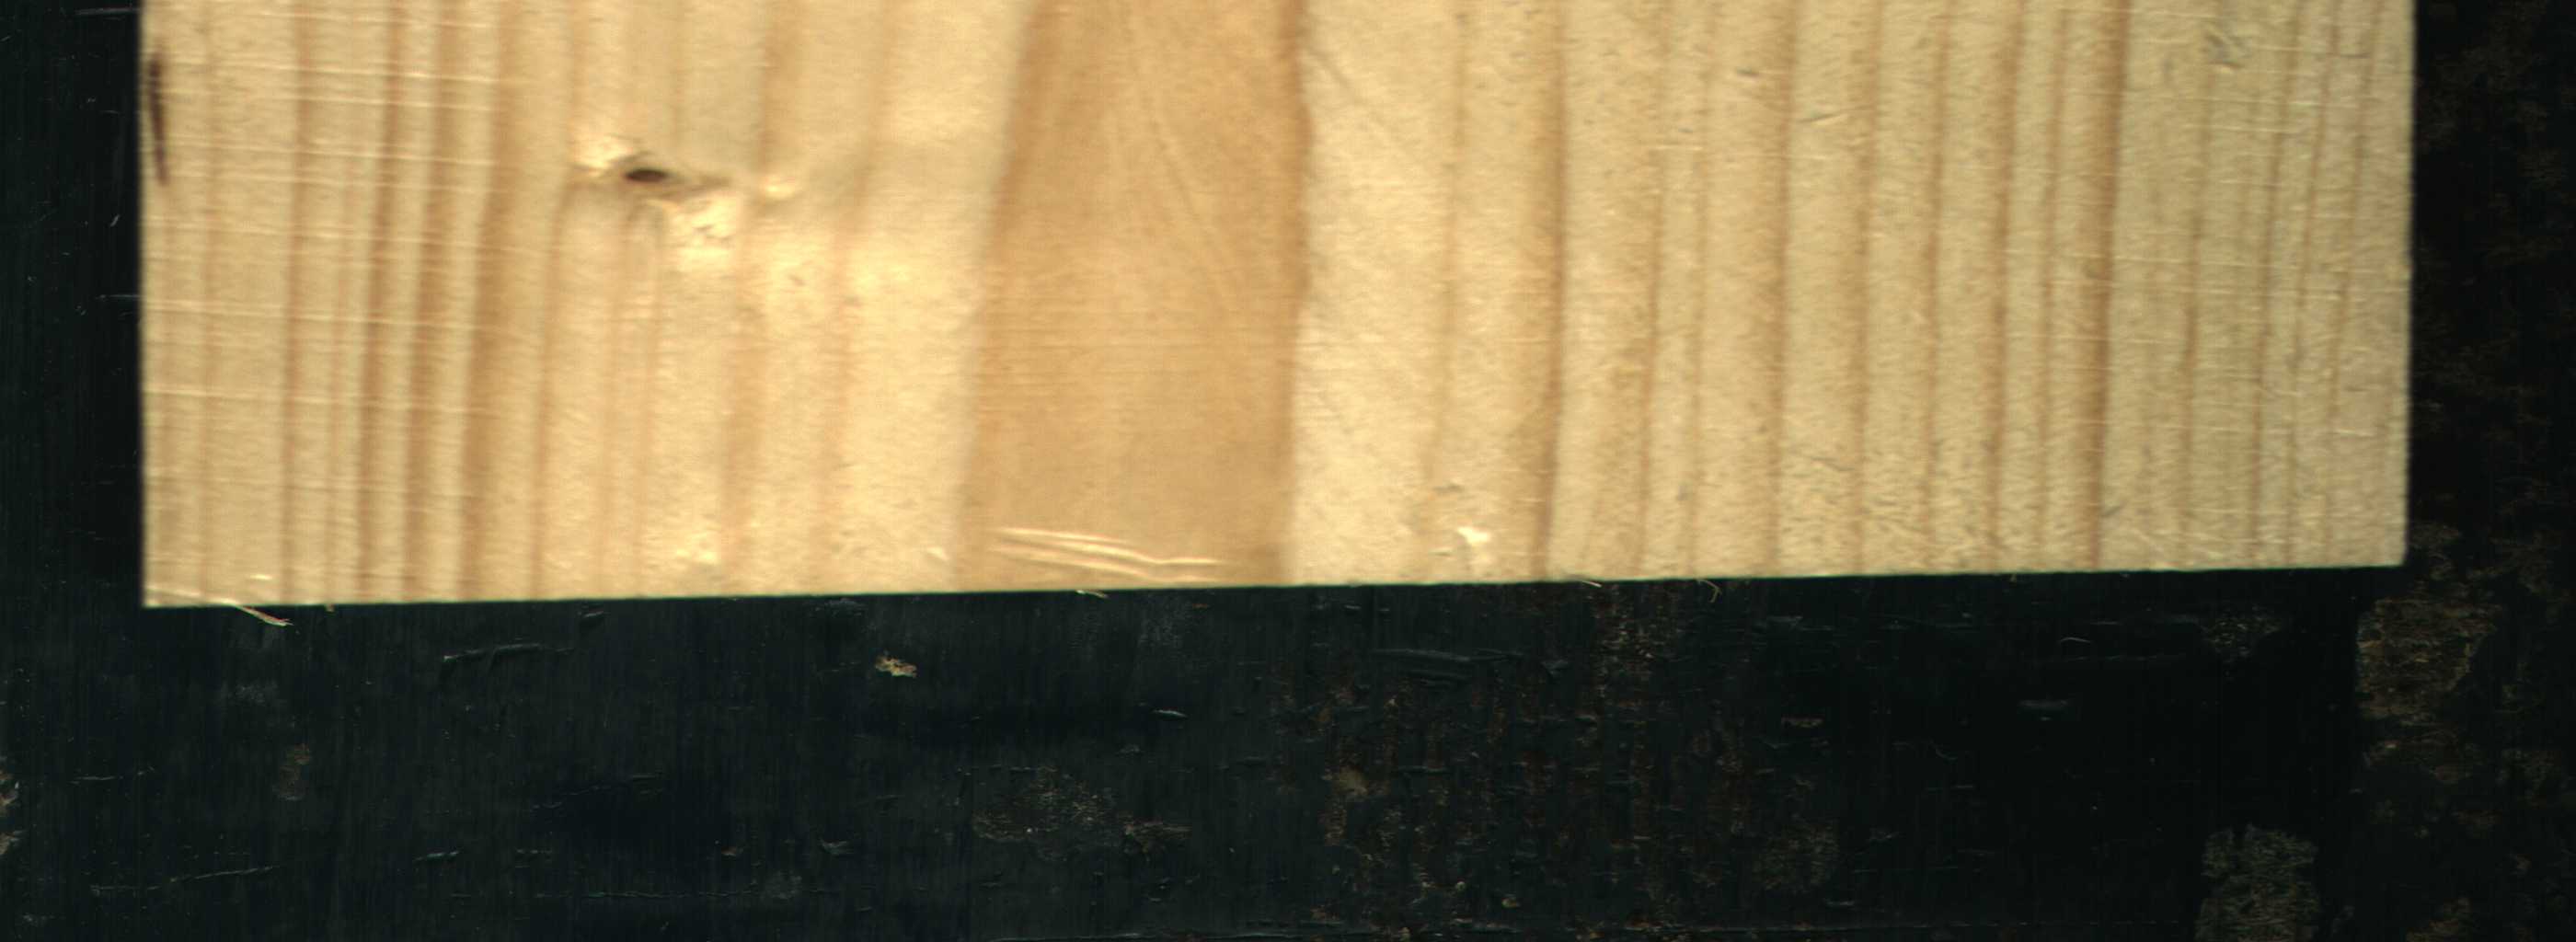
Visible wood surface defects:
resin
Live_Knot